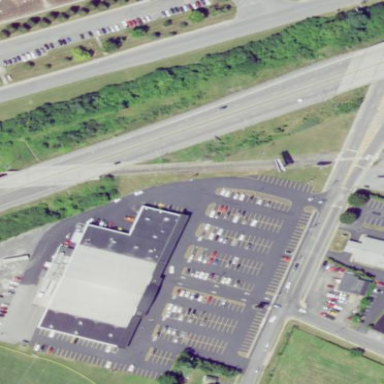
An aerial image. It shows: Retail building.